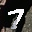
Label: 7